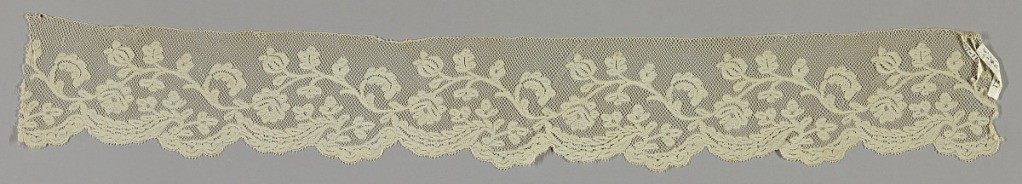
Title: Edge
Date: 19th century
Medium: linen Technique: bobbin lace (late Valenciennes ground)
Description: Floral garland edged by undulating leaf pattern.